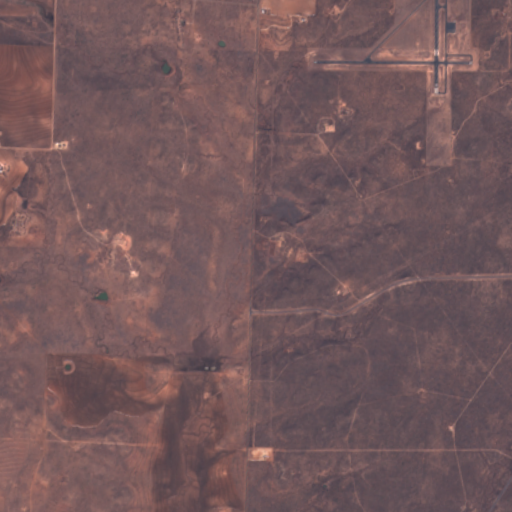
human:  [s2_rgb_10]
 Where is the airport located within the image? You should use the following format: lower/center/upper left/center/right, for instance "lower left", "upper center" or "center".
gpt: The airport is located in the upper right of the image.
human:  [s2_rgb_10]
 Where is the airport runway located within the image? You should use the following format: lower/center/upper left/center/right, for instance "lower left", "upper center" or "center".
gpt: The airport runway is located in the upper right of the image.
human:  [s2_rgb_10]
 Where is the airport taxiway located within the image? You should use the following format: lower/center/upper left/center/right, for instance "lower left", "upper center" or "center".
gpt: The airport taxiway is located in the upper right of the image.
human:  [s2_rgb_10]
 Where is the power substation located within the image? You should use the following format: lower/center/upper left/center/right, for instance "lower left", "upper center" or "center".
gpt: The power substation is located in the lower center of the image.
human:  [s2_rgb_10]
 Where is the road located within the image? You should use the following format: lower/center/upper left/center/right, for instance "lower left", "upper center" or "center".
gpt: There is no road in the image.